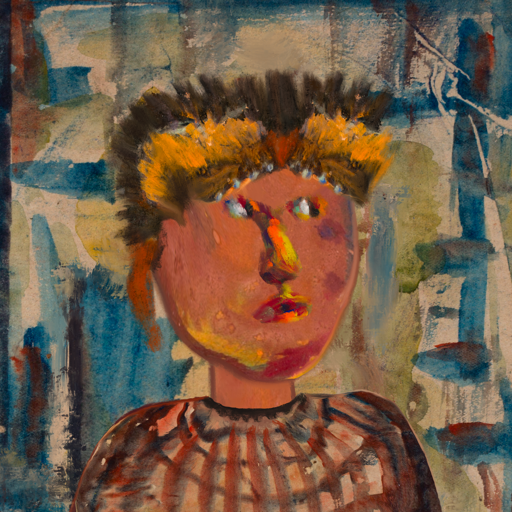
Background: Orphan, Head And Neck Side: Mother_And_Son_Son, Face Side: An_Impression, Bust: Orphan, Hair Side: Blank, Head Accessory: Gypsy_Queen, Second Necklace: Blank, Necklace: Blank, Baby: Blank